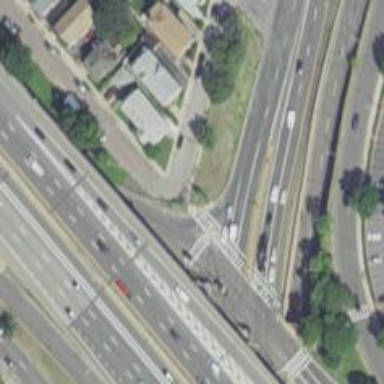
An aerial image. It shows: Trunk link highway.